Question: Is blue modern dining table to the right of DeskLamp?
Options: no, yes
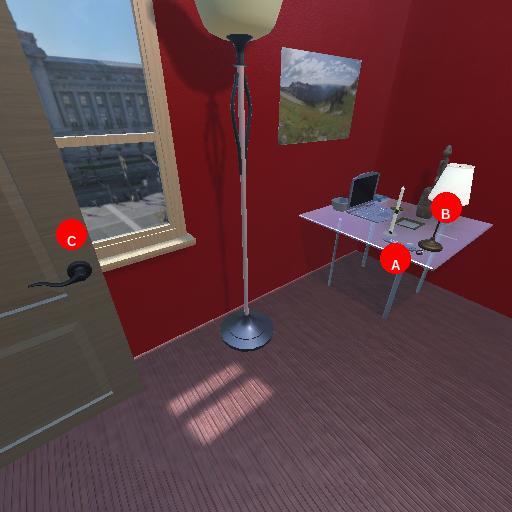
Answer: no